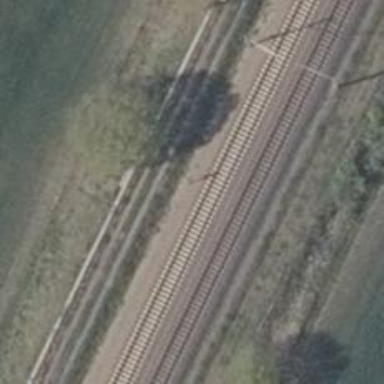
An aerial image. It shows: Railway track with contact lines for electrification.